Question: I have just one SQL query that I want help for.
As you can see below, there are 4 emails. 3 of the 4 messages are related (15482, 15483 and 15484). I would like to have these rows out.
You can relate them to each other through column messageid = ReplyTo and ReplyTo = MessageID. It ends up being recrusiv.
The picture below shows what I have right now, but as I said I only want the ID 15482, 15483 and 15484 shown and not 15485. Because as you can see, the first 3 rows is an email thread that hangs together while the last is a new mail
How can I do that, when I only know ID 15482
This is my SQL statement
'''
select
t1.id, t1.From_, t1.MessageId, t2.ReplyTo
from
HelpDesk_Z01_Emails as t1
left join
HelpDesk_Z01_EmailsReplyTo as t2 on t1.MessageId = t2.MessageId
'''
This is my output:

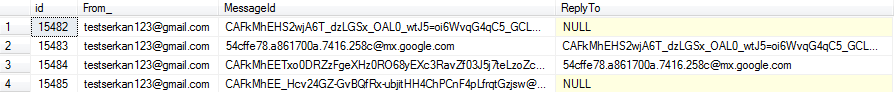
Answer: You correctly said that it is a recursion.
Usually it is done using <URL>
I'm not sure if everything in the query below is correct. If you had provided a simplified example with sample data it would be possible to try the suggested solution. Without it, the query is written, but not tested. Give it a try.
'''
WITH
CTE
AS
(
SELECT
t1.id, t1.From_, t1.MessageId, t2.ReplyTo
FROM
HelpDesk_Z01_Emails as t1
left join HelpDesk_Z01_EmailsReplyTo as t2 on t1.MessageId = t2.MessageId
WHERE t1.id = 15482
UNION ALL
SELECT
t1.id, t1.From_, t1.MessageId, t2.ReplyTo
FROM
HelpDesk_Z01_Emails as t1
left join HelpDesk_Z01_EmailsReplyTo as t2 on t1.MessageId = t2.MessageId
INNER JOIN CTE ON CTE.MessageId = t2.ReplyTo
)
SELECT *
FROM CTE
;
'''
This is the script to make a simplified table with sample data that you should have included in your question:
'''
DECLARE @T TABLE(id int, From_ varchar(255), MessageId varchar(255), ReplyTo varchar(255));
INSERT INTO @T (id, From_, MessageId, ReplyTo) VALUES (15482, 'test@com', 'CAF', NULL);
INSERT INTO @T (id, From_, MessageId, ReplyTo) VALUES (15483, 'test@com', '54c', 'CAF');
INSERT INTO @T (id, From_, MessageId, ReplyTo) VALUES (15484, 'test@com', 'Fk', '54c');
INSERT INTO @T (id, From_, MessageId, ReplyTo) VALUES (15485, 'test@com', 'FkMh', NULL);
'''
Having such starting point it is easy to write and the following query:
'''
WITH
CTE
AS
(
SELECT
TT.id, TT.From_, TT.MessageId, TT.ReplyTo
FROM
@T AS TT
WHERE TT.id = 15482
UNION ALL
SELECT
TT.id, TT.From_, TT.MessageId, TT.ReplyTo
FROM
@T AS TT
INNER JOIN CTE ON CTE.MessageId = TT.ReplyTo
)
SELECT *
FROM CTE
;
'''
The result set:
'''
id From_ MessageId ReplyTo
15482 test@com CAF NULL
15483 test@com 54c CAF
15484 test@com Fk 54c
'''